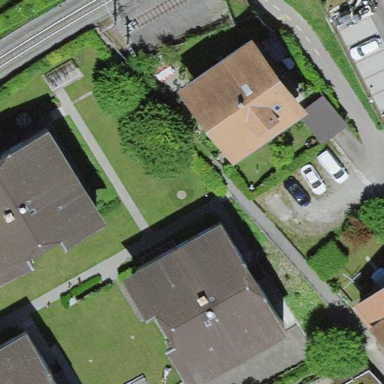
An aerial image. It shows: Residential building.